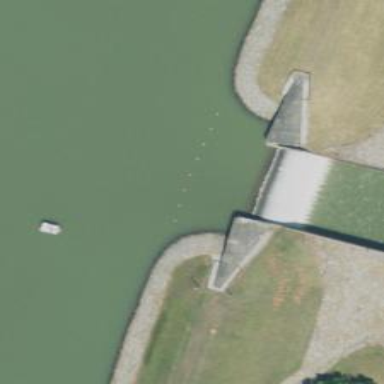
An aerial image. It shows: Dam across waterway.